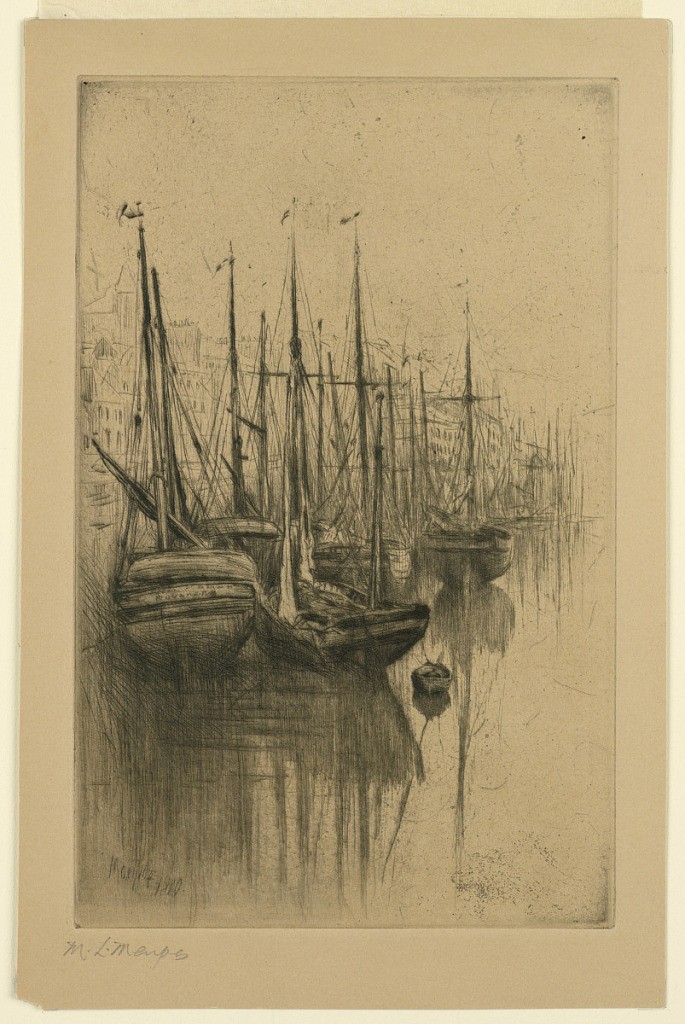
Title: The Decks
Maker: Mortimer L. Menpes, Australian, active London, England, 1860 – after 1915
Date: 1880
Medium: Engraving on light brown paper
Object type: Print
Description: A line of sailing vessels in calm water.  Beyond, between the masts, the bank and the buildings of a town.